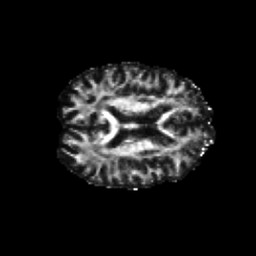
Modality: FA
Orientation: axial
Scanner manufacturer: siemens
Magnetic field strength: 3 T
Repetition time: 6.8 s
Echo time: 0.093 s